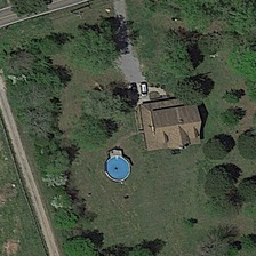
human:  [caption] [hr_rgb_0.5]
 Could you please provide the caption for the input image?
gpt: next to the house is a round open swimming pool .

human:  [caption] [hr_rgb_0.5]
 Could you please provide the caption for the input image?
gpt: Brown roof building and pool surrounded by lawn and trees.

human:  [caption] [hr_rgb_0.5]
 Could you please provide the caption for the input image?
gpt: the white car is in front of the brown roof .

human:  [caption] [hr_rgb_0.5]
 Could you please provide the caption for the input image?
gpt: there was a brown building and a blue pool, a few trees and a road .

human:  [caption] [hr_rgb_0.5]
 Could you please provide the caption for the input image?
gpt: A brown roofed building and a swimming pool surrounded by lawns and trees.